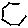
Label: hexagon